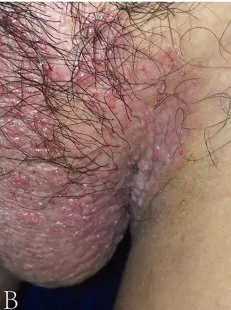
(A-C) Bright red warty papules on bilateral groins, scrotum, perineum, and crissum of the proband.
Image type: medical_photograph (skin_photograph)